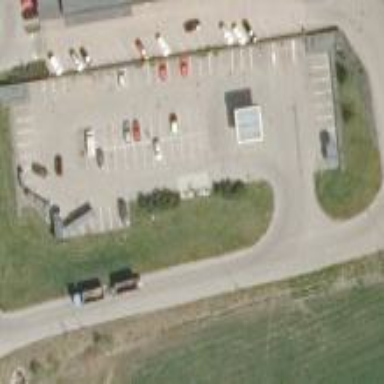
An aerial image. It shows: Parking area with surface.